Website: crate-barrel
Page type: review-order
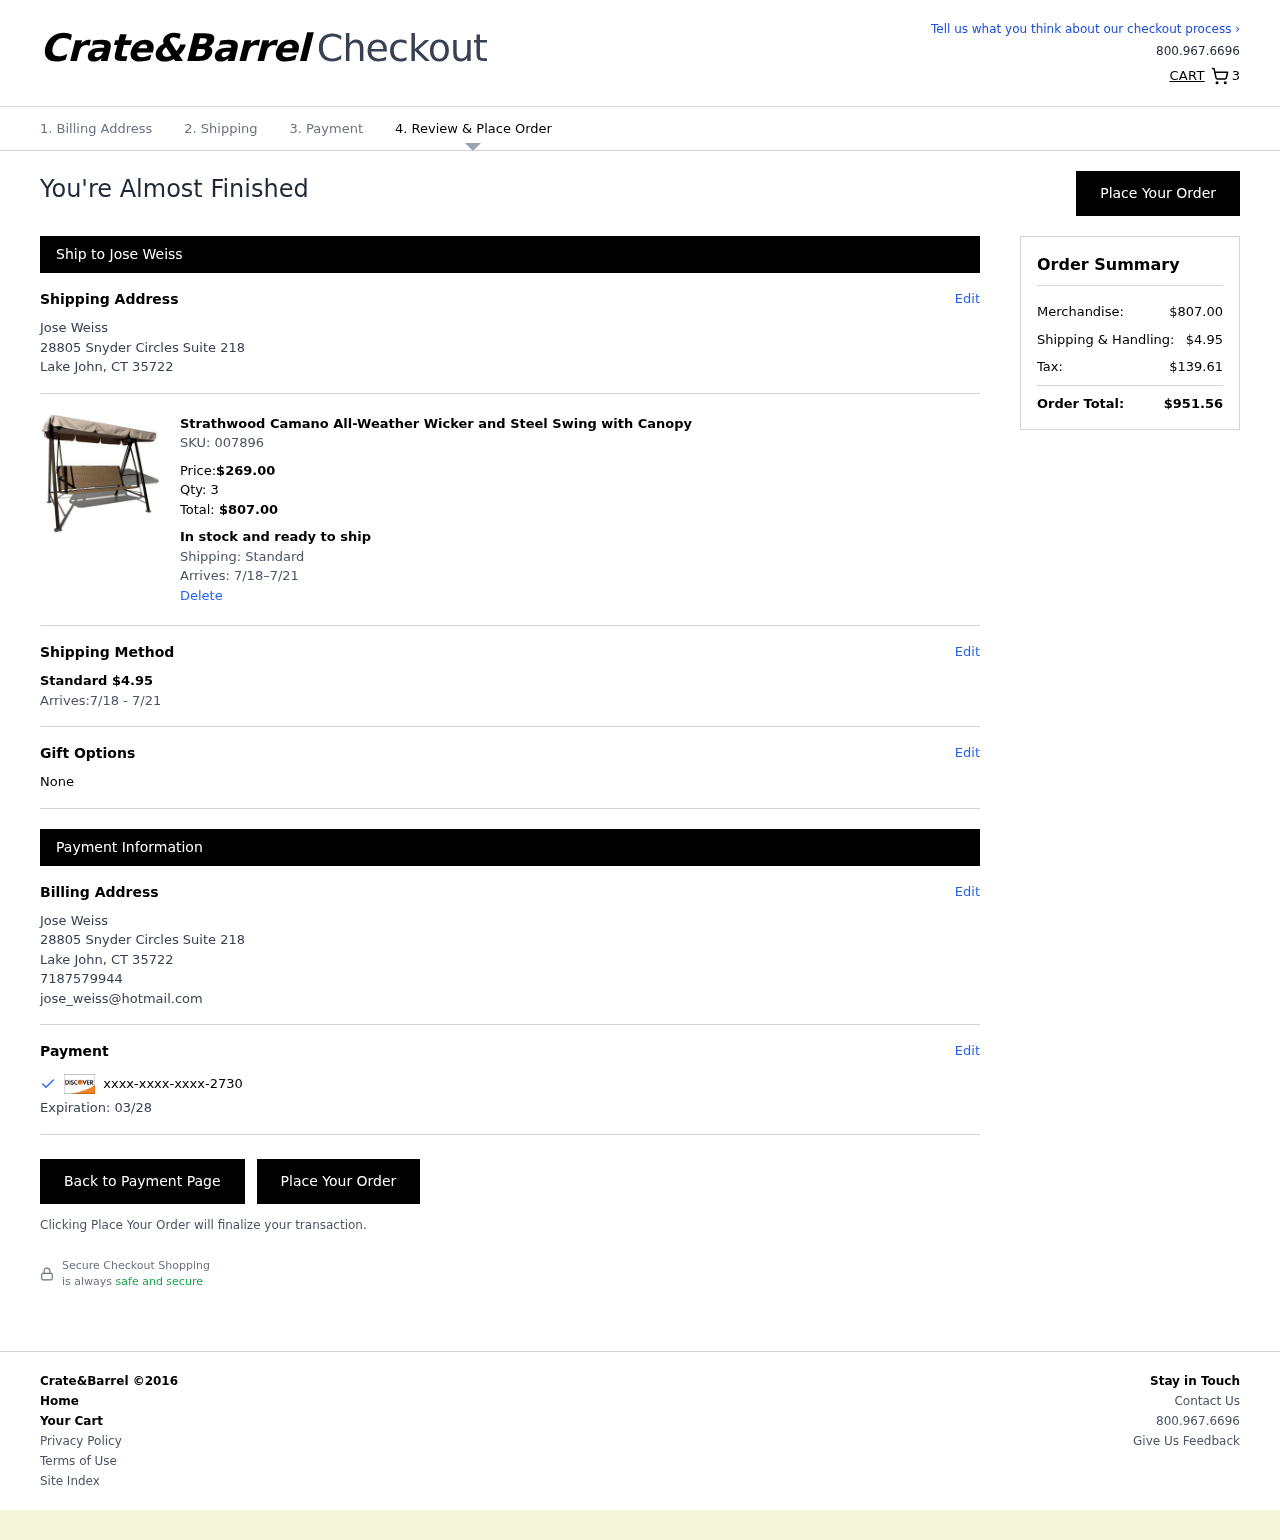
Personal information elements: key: PII_CARD_EXPIRY
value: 03/28
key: PII_CARD_LAST4
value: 2730
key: PII_EMAIL
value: jose_weiss@hotmail.com
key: PII_FULLNAME
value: Jose Weiss
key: PII_PHONE
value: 7187579944
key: PII_FIRSTNAME
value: Jose
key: PII_LASTNAME
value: Weiss
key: PII_FULLNAME2
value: Jose Weiss
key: PII_FULLNAME3
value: Jose Weiss
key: PII_FIRSTNAME2
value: Jose
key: PII_FIRSTNAME3
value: Jose
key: PII_LASTNAME2
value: Weiss
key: PII_LASTNAME3
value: Weiss
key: PII_FIRSTNAME_DERIVED
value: Jose
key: PII_LASTNAME_DERIVED
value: Weiss
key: PII_FULLNAME_DERIVED
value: Jose Weiss
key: PII_NAME_FULL_DERIVED
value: Jose Weiss
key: PII_STREET
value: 28805 Snyder Circles Suite 218
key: PII_CITY
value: Lake John
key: PII_STATE_ABBR
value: CT
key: PII_POSTCODE
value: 35722
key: PII_POSTCODE_FULL
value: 35722
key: PII_POSTCODE_NUMERIC
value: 35722
Product elements: key: PRODUCT1_NAME
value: Strathwood Camano All-Weather Wicker and Steel Swing with Canopy
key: PRODUCT1_PRICE
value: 269
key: PRODUCT1_QUANTITY
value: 3
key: PRODUCT1_TOTAL
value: $807.00
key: PRODUCT_SKU_ID
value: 007896
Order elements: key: ORDER_NUM_ITEMS
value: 3
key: ORDER_DELIVERY_RANGE
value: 7/18–7/21
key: ORDER_SHIPPING_COST2
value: $4.95
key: ORDER_DELIVERY_RANGE2
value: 7/18 - 7/21
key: ORDER_SUBTOTAL
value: $807.00
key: ORDER_SHIPPING_COST3
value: $4.95
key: ORDER_TAX
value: $139.61
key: ORDER_TOTAL
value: $951.56